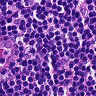
Metastatic tissue present: no